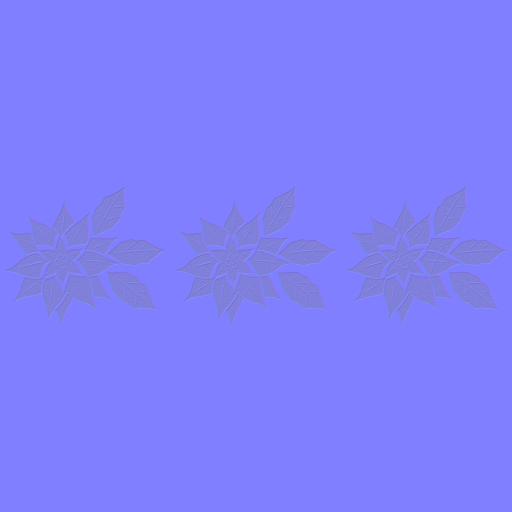
christmas tree ornament pattern star